Question: What wallpaper services are available?
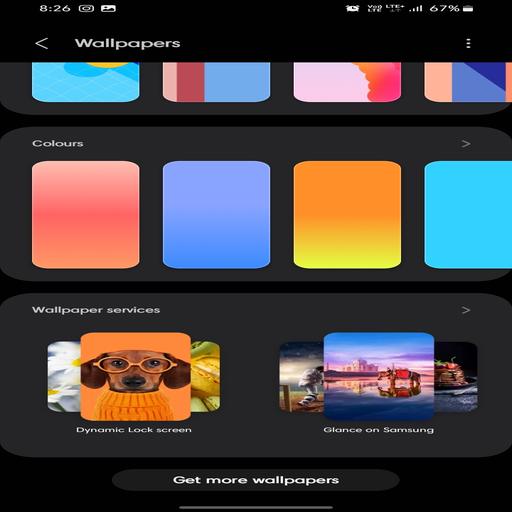
Answer: Dynamic Lock, Glance